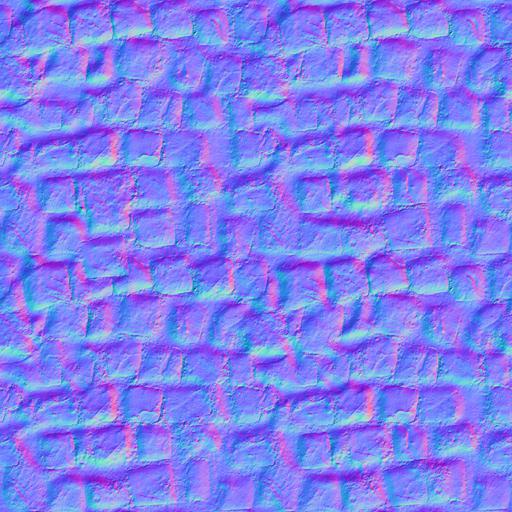
cobblestone pavement paving stones